Question: I am having a hard time trying to set the javascript libraries used for IntelliJ's auto detect features (so require() for NodeJS is not detected as an error, for example). I know how to do it for a single file, but I want to set some libraries globally, and some I want to be set for all projects. Is there a way to do this? Below is a screenshot of the option I want to set.

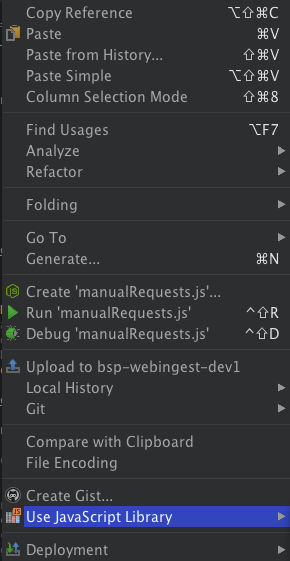
Answer: Well, I just met this problem few days ago. There is such a function in 'Settings -> Languages&Frameworks -> JavaScript -> Libraries' page. Click the 'Manage Scope' button and then you can set libraries usage for the whole project or any specified directories.
Besides, just putting the js files of the library into project folder seems to have the same effect.